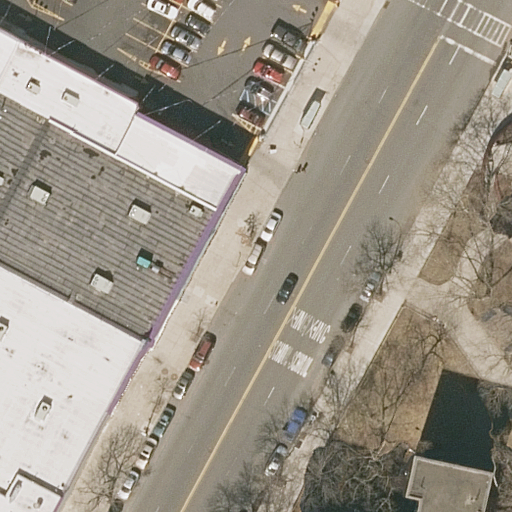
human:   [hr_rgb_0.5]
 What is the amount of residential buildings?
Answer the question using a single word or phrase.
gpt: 5

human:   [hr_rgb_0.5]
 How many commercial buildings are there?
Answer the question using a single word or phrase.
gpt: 0

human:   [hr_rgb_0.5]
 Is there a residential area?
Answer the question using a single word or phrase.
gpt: yes

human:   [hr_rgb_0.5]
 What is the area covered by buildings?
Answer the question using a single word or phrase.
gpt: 2618m2

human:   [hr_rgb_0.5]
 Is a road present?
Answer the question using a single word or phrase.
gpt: yes

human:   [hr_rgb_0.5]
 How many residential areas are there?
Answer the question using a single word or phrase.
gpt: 1

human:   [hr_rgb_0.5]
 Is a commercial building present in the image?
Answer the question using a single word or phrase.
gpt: no

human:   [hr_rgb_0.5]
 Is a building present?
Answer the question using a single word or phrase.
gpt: yes

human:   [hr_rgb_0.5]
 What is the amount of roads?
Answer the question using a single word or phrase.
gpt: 4

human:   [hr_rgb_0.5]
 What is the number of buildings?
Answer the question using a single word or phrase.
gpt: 5

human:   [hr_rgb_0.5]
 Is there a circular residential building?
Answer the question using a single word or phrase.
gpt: no

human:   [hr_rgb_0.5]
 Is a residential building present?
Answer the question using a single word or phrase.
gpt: yes

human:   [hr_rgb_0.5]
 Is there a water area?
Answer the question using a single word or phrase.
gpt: no

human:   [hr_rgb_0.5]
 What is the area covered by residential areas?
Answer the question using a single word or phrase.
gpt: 2348m2

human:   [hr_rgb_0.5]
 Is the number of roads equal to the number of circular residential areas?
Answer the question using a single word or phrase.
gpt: no

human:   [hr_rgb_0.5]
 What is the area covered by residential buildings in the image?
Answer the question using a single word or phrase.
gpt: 2618m2

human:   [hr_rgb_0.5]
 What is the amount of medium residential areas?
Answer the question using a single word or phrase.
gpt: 0

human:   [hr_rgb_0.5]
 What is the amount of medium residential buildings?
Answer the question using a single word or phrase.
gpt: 1

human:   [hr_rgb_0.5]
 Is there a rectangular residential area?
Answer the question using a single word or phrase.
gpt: yes

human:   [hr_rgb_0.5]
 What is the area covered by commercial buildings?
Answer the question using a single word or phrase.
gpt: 0m2

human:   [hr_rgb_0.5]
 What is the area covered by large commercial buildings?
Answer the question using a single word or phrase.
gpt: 0m2

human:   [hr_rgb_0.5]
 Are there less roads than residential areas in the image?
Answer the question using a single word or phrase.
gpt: no

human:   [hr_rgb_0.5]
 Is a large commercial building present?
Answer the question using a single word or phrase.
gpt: no

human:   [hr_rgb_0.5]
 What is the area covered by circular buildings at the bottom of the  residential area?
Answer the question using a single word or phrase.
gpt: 0m2

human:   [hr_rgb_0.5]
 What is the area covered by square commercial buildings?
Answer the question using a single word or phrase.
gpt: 0m2

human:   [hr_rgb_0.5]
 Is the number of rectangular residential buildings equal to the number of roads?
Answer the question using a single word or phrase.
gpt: yes

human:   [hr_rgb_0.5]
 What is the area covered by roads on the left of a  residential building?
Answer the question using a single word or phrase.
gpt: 0m2

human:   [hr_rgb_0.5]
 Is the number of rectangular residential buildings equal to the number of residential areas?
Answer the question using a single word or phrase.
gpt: no

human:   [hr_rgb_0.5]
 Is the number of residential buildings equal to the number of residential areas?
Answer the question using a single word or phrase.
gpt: no

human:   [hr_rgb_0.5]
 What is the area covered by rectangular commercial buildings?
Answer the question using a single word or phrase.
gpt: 0m2

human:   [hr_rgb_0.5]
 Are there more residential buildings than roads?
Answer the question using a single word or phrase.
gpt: yes

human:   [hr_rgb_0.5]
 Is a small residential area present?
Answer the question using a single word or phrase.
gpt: no

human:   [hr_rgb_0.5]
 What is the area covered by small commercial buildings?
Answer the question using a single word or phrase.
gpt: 0m2

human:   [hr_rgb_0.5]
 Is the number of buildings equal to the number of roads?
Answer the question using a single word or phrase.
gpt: no

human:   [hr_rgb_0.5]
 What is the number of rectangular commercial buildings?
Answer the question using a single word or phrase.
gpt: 0

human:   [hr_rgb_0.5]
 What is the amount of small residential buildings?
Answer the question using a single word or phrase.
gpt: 2

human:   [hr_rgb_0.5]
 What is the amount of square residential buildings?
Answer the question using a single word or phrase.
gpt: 0

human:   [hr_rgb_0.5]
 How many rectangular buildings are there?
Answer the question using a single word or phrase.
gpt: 4

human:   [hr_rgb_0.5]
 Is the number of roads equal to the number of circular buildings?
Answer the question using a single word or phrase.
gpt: no

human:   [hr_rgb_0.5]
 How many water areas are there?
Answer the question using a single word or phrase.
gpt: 0

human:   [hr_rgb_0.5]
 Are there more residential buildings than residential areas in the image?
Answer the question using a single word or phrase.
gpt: yes

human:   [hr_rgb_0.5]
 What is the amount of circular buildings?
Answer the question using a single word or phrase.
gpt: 0

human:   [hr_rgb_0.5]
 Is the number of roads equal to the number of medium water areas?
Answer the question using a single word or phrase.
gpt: no

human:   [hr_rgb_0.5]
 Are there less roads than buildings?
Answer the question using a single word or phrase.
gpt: yes

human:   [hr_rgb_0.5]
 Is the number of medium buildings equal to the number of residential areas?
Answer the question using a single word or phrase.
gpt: yes

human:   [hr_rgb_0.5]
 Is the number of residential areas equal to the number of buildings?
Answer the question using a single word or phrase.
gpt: no

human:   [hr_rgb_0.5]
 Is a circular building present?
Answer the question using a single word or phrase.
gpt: no

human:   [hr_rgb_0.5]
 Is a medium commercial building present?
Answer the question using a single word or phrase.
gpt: no

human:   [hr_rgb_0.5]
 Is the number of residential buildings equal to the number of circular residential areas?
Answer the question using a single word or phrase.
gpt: no

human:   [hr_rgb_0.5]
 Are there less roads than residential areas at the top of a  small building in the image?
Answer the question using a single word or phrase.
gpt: no

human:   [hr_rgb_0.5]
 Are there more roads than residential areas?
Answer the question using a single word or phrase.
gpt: yes

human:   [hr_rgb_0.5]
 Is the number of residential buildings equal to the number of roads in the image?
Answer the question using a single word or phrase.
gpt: no

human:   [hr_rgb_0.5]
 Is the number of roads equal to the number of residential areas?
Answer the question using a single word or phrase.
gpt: no

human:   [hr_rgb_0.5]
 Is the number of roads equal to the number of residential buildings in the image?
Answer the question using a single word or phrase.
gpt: no

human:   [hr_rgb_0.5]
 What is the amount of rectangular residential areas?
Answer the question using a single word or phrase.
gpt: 1

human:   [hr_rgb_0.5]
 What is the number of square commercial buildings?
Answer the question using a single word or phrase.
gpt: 0

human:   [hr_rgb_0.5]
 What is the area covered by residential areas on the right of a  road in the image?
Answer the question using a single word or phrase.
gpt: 2348m2

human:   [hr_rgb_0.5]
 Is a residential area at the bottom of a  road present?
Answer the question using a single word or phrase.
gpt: yes

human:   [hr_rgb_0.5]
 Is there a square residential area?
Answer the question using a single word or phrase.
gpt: no

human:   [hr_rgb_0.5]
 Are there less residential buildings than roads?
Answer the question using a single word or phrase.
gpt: no

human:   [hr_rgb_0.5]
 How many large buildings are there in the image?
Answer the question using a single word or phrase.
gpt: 2

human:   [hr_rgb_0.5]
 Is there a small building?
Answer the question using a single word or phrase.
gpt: yes

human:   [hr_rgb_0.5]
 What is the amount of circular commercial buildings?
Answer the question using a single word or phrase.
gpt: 0

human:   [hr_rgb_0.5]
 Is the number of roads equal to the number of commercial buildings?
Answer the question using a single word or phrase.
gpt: no